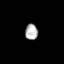
Tissue: prostate
Cell type: T cells
Senescence score: 0.6992
Nuclear area (px): 188
Mean DAPI intensity: 185.213